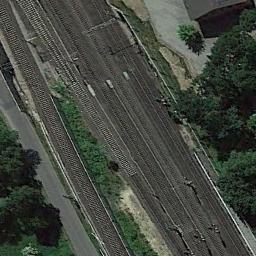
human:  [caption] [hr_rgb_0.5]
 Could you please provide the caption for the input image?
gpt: There are many trees beside the railway .

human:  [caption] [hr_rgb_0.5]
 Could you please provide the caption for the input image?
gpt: These railways are flanked by some trees .

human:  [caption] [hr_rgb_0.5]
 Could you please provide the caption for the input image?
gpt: There are two trains passing by in the picture .

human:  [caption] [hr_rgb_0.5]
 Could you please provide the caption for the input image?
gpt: The railway is next to some trees and grass .

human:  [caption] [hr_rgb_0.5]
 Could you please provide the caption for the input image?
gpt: There are some green trees beside the railway .